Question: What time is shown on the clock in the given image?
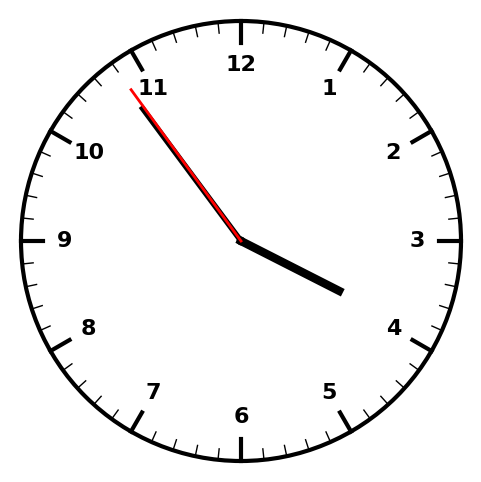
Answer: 03:53:54